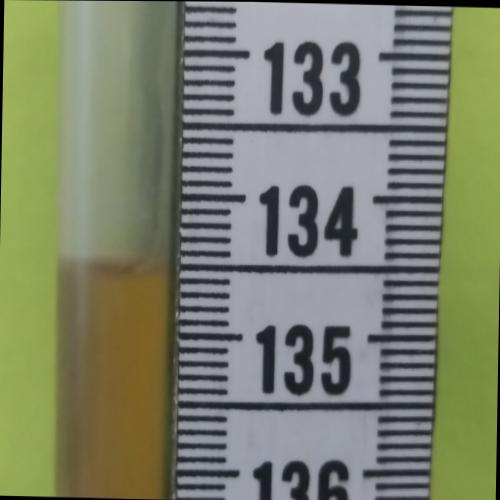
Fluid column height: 134.5 cm